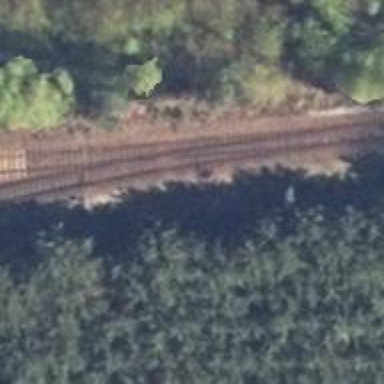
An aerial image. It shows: Railway switch.